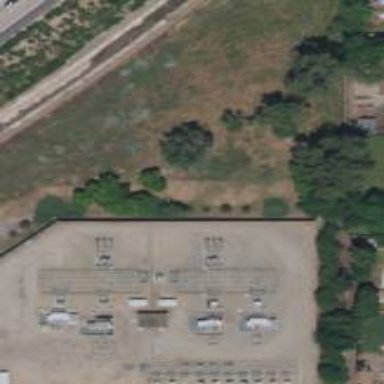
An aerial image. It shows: Outdoor distribution level power substation.